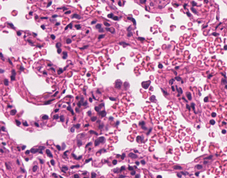
Tumor epithelial tissue: no
Tumor-associated stroma tissue: no
Normal tissue: yes